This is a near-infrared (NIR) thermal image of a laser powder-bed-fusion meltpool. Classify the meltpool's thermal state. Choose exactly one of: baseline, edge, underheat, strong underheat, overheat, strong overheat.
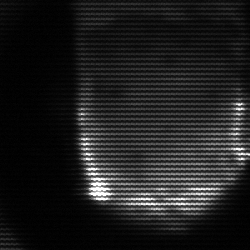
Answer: baseline